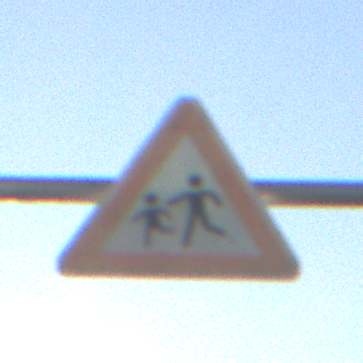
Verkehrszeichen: KinderRechts
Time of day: MorningAfternoon
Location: Outdoor (Nature)
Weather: PartlyCloudy
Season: NotSpecified
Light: Natural